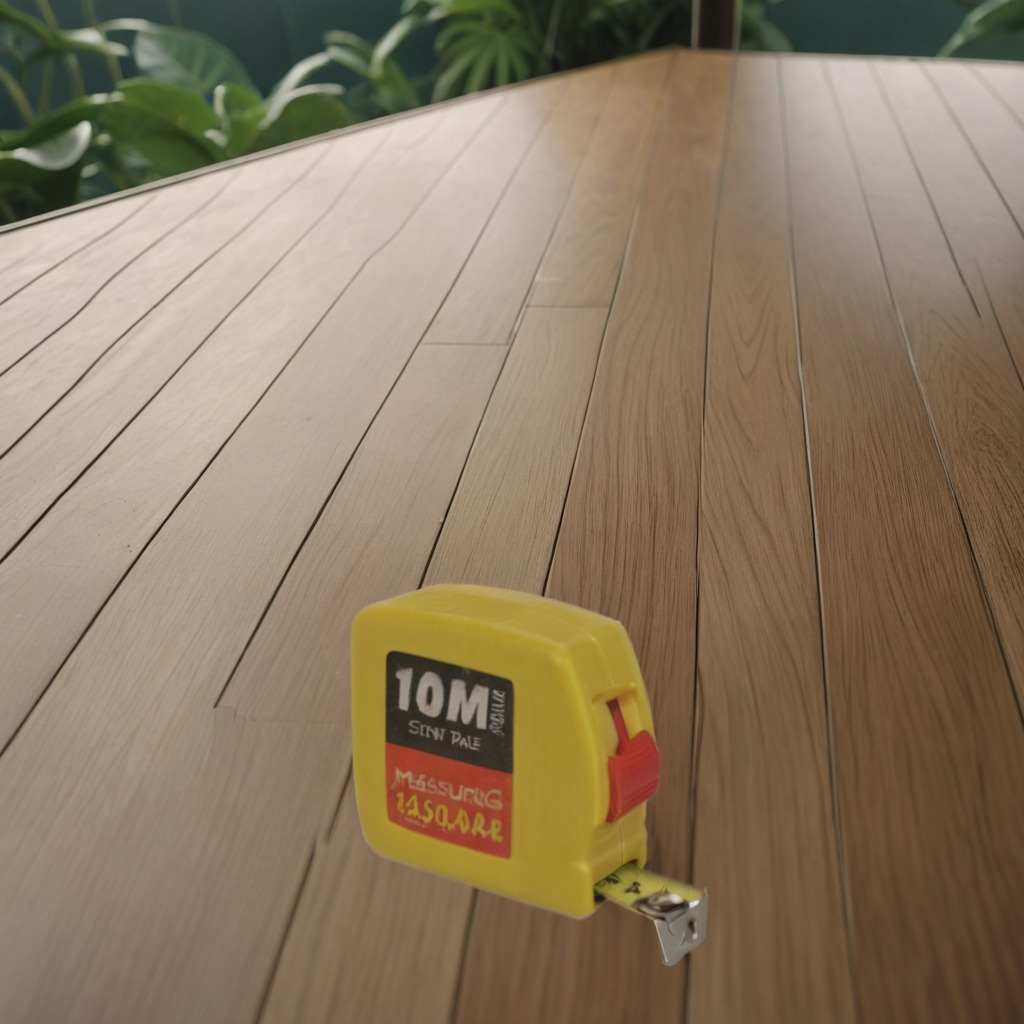
A measuring tape lies on a wooden table inside a jungle field workshop tent humid ambient light worn but